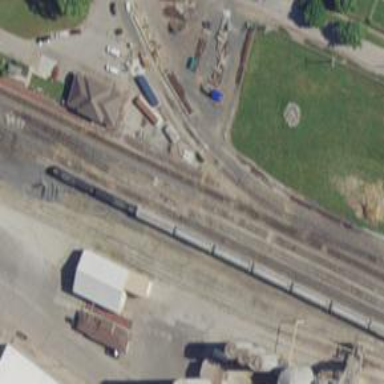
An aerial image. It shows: Rail spur service.